Field crop: maize
Growth stage: 2
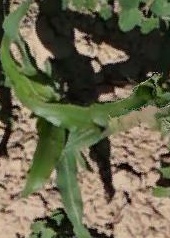
Species: maize